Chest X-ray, AP view. Patient: 70 years old, sex M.
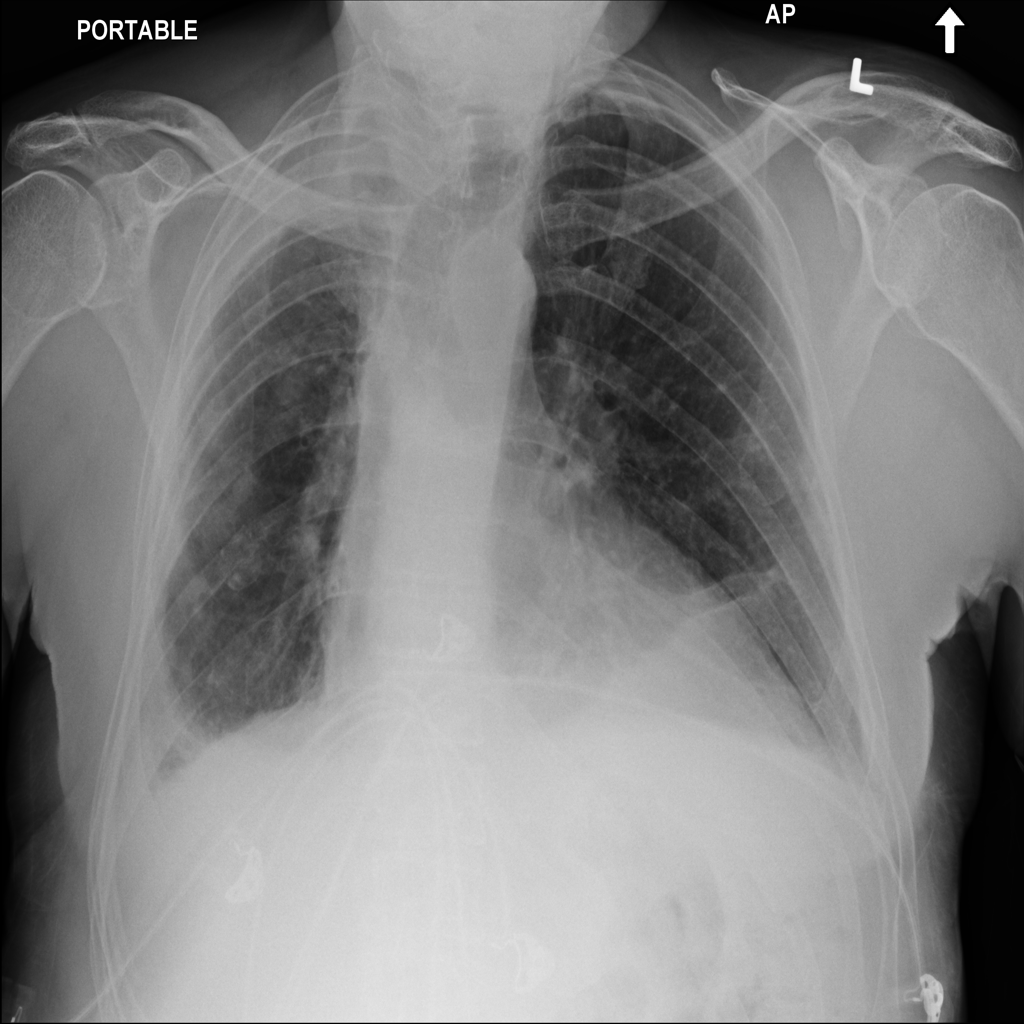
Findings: Edema, Effusion, Infiltration, Pleural_Thickening